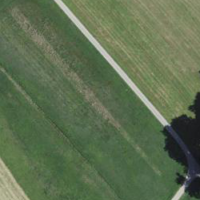
EUNIS habitat code: 24
Species observed at this site:
Veronica filiformis